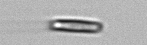
Label: Chrysochromulina